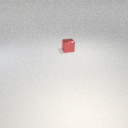
small red metal cube